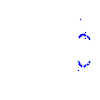
Particle: kaon